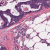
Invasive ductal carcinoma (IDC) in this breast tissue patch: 0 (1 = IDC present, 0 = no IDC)